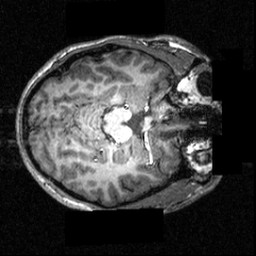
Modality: T1w
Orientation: axial
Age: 16
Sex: male
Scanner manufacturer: siemens
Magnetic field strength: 3.951 T
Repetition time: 1.5 s
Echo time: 0.00335 s